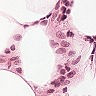
Metastatic tissue present: no